Question: The following basically call multiple dummy services, and combine the result.
Is it a good practice to create a new instance of ? Please see a couple of ***** in the Main method.
If not, could you point me to a right direction? I'm open to any suggestion.
## Output

## Main
'''
private static void Main(string[] args)
{
var builder = new ContainerBuilder();
var container = builder.Build();
// ***** Create a new instance of ContainerBuilder *****
builder = new ContainerBuilder();
builder.RegisterType<AlfaService>().As<IService>().Named<IService>("a");
builder.RegisterType<BravoService>().As<IService>().Named<IService>("b");
builder.Update(container);
// ***** Create a new instance of ContainerBuilder *****
builder = new ContainerBuilder();
var services = new Dictionary<string, IService>
{
{"a", container.ResolveNamed<IService>("a")},
{"b", container.ResolveNamed<IService>("b")}
};
builder.RegisterType<CompositeService>().As<ICompositeService>()
.WithParameter("services", services);
builder.Update(container);
// The following is for testing purpose only.
// In real application, I'll inject ICompositeService to MVC controller.
using (ILifetimeScope scope = container.BeginLifetimeScope())
{
IList<int> ids = scope.Resolve<ICompositeService>().GetIdsBySource("a");
Console.WriteLine("AlfaService: " + string.Join(", ", ids));
ids = scope.Resolve<ICompositeService>().GetAllIds();
Console.WriteLine("All Services: " + string.Join(", ", ids));
}
Console.ReadLine();
}
'''
## Interfaces
'''
public interface ICompositeService
{
IList<int> GetIdsBySource(string source);
IList<int> GetAllIds();
}
public interface IService
{
IList<int> GetIds();
}
'''
## Services
'''
public class CompositeService : ICompositeService
{
private readonly Dictionary<string, IService> _services;
public CompositeService(Dictionary<string, IService> services)
{
_services = services;
}
public IList<int> GetIdsBySource(string source)
{
return _services.Where(x => x.Key == source)
.Select(x => x.Value).First().GetIds();
}
public IList<int> GetAllIds()
{
return _services.SelectMany(x => x.Value.GetIds()).ToList();
}
}
public class AlfaService : IService
{
public IList<int> GetIds() { return new List<int> {1, 2, 3}; }
}
public class BravoService : IService
{
public IList<int> GetIds() { return new List<int> {4, 5, 6}; }
}
'''
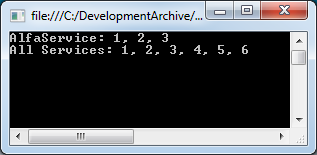
Answer: To resolve something in your parameter, you don't have to build the container. Building a container takes time and should be avoided if possible.
The simplest way to do resolve something inside your parameter is to use the 'WithParameter' method like this :
'''
builder.RegisterType<CompositeService>()
.As<ICompositeService>()
.WithParameter((pi, c) => pi.Name == "services", (pi, c) =>
{
return new Dictionary<string, IService> {
{ "a", c.ResolveNamed<IService>("a") },
{ "b", c.ResolveNamed<IService>("b") }
};
});
'''
Another solution would be to create your own 'Parameter'
'''
public class ServiceParameter : Parameter
{
public override Boolean CanSupplyValue(ParameterInfo pi,
IComponentContext context, out Func<Object> valueProvider)
{
valueProvider = null;
if (pi.Name == "services"
&& pi.ParameterType == typeof(Dictionary<String, IService>))
{
valueProvider = () =>
{
return new Dictionary<string, IService> {
{ "a", context.ResolveNamed<IService>("a") },
{ "b", context.ResolveNamed<IService>("b") }
};
};
}
return valueProvider != null;
}
}
'''
And register it this way :
'''
builder.RegisterType<CompositeService>()
.As<ICompositeService>()
.WithParameter(new ServiceParameter());
'''
---
In your case, instead of you may want to use
'''
builder.RegisterType<AlfaService>().As<IService>().WithMetadata("Key", "a");
builder.RegisterType<BravoService>().As<IService>().WithMetadata("Key", "b");
'''
In CompositeService you will have a dependency on 'IEnumerable<Meta<IService>>'
'''
public CompositeService(IEnumerable<Meta<IService>> services)
{
_services = services.ToDictionary(m => (String)m.Metadata["Key"], m => m.Value);
}
'''
If you don't want to introduce dependency on 'Meta' on your 'CompositeService' you can use a custom 'Parameter' which will translate your 'IEnumerable<Meta<IService>>' to 'IDictionary<String, IService>'
'''
public class ServiceParameter : Parameter
{
public override Boolean CanSupplyValue(ParameterInfo pi,
IComponentContext context, out Func<Object> valueProvider)
{
valueProvider = null;
if (pi.Name == "services"
&& pi.ParameterType == typeof(Dictionary<String, IService>))
{
valueProvider = () =>
{
IEnumerable<Meta<IService>> services =
context.Resolve<IEnumerable<Meta<IService>>>();
return services.ToDictionary(m => (String)m.Metadata["Key"],
m => m.Value);
};
}
return valueProvider != null;
}
}
'''